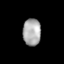
Tissue: lung
Cell type: Endothelial cells
Senescence score: 0.2344
Nuclear area (px): 475
Mean DAPI intensity: 170.928